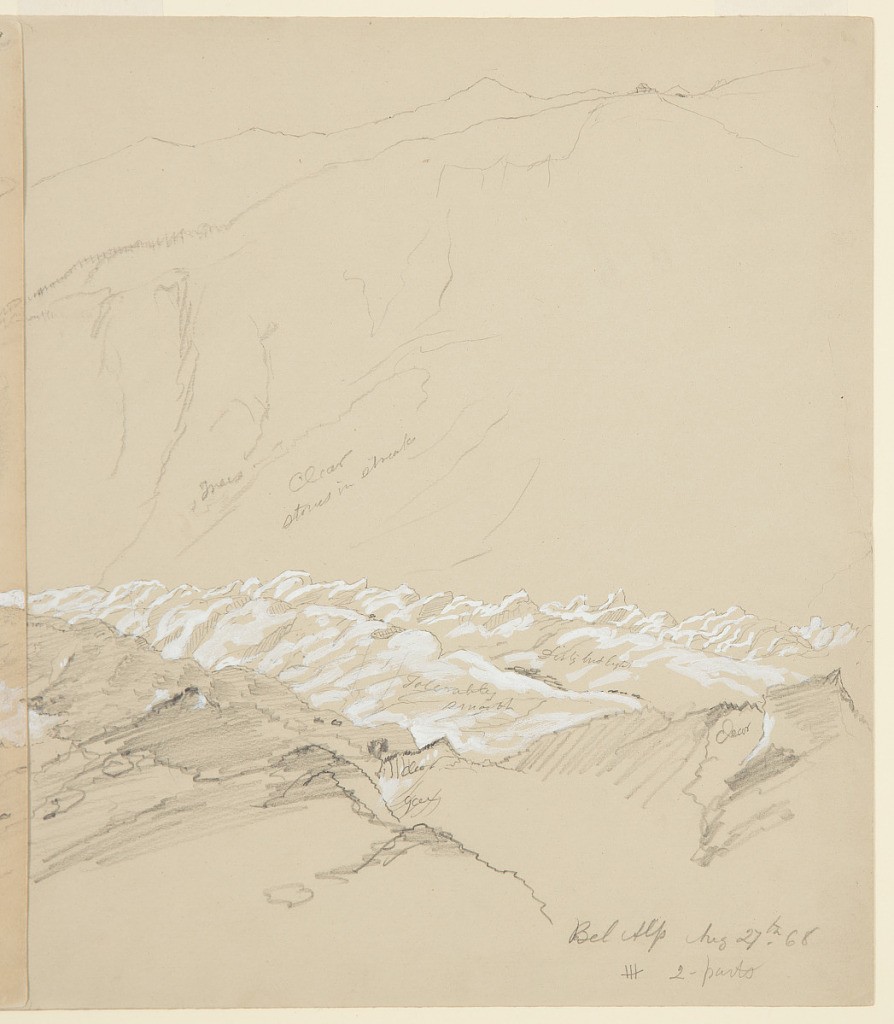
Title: View from the Aletsch Glacier, Switzerland, Part Two
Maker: Frederic Edwin Church, American, 1826–1900
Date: August 27, 1868
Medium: Graphite, brush and white gouache on beige wove paper
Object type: Drawing
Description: Landscape sketch showing the second part of a panoramic view of the Pennine and Bernese Alps from the surface of the Aletsch Glacier near Belalp in Switzerland. This description refers to the entire view, comprising two leaves with 1917-4-464-a. Long piles of rocks and soil known as medial moraines are visible in the immediate foreground, with two rugged piles at left and right. The serrated surface of the glacier, highlighted in white gouache, extends from the foreground to the middle distance and is bounded at left and right by steep and heavily wooded mountainsides that ascend to the left and right corners. At upper right, a small alpine cabin is perched upon the ridge. In the background at center, three monumental, snow-capped mountains are prominently visible: the Dom at left, the Matterhorn at center, and the Weisshorn at right. They are viewed across several other mountainsides and ridges.

Verso: Lanscape sketch showing outlines of mountains near the Aletsch Glacier. Largely indistinct.